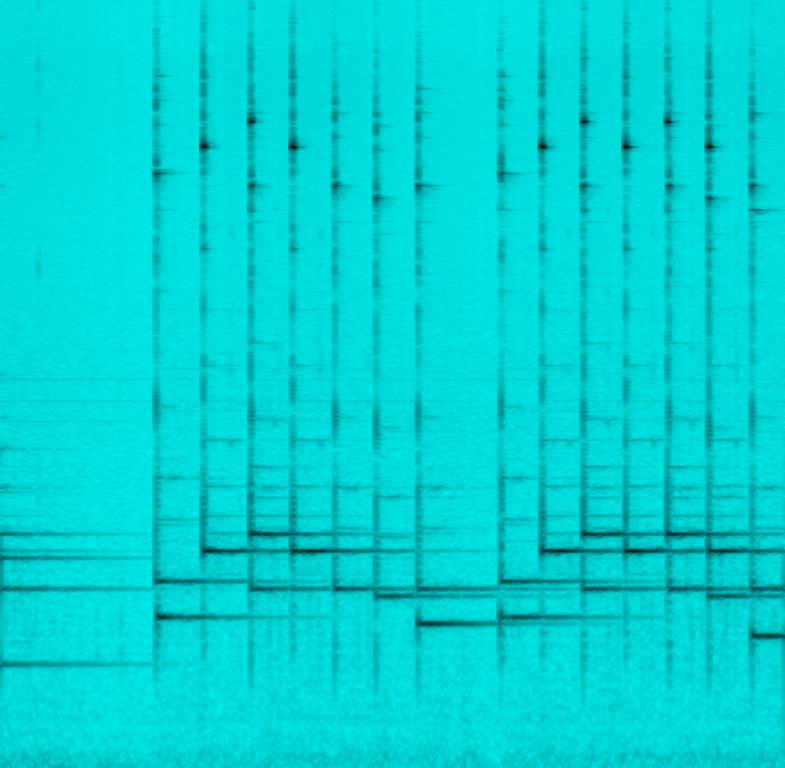
This file contains audio playing a high pitched melody on a music box. The melody sounds a little freighting and is full of reverb. From the recording you can hear a little bit of white noise. This song may be playing in a horror movie scene.